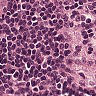
Metastatic tissue present: no